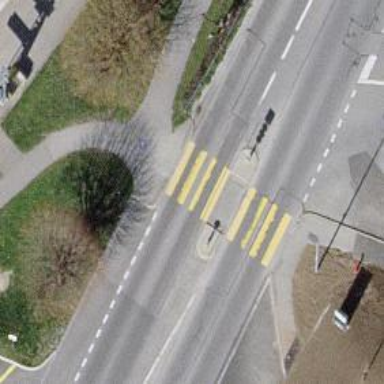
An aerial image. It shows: Marked road crossing with pedestrian island.